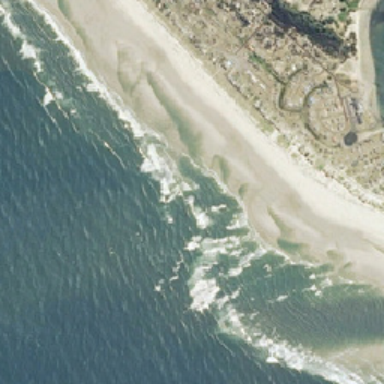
The sea is close to yellow beaches and many buildings .